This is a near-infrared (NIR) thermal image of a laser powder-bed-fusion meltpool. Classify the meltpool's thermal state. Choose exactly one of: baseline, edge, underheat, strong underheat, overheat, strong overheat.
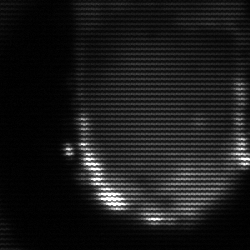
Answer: baseline